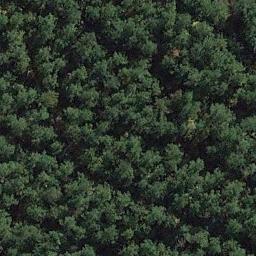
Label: forest